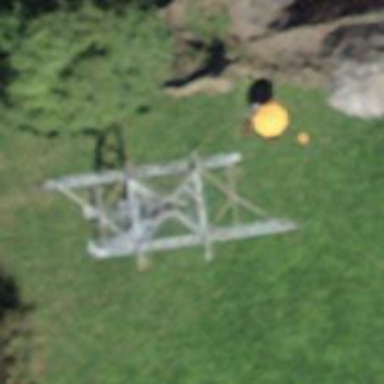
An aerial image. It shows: Pylon for aerialway.